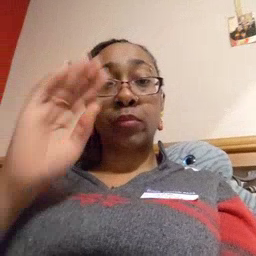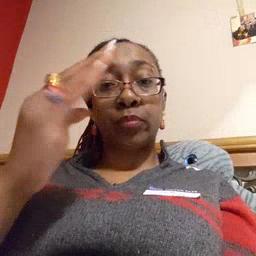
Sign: blue